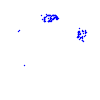
Particle: proton